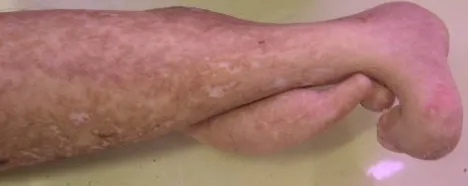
Malformation of the right lower limb.
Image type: medical_photograph (skin_photograph)